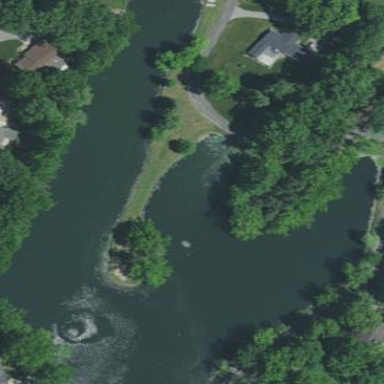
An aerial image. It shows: Beautiful lake surrounded by nature.